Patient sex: M
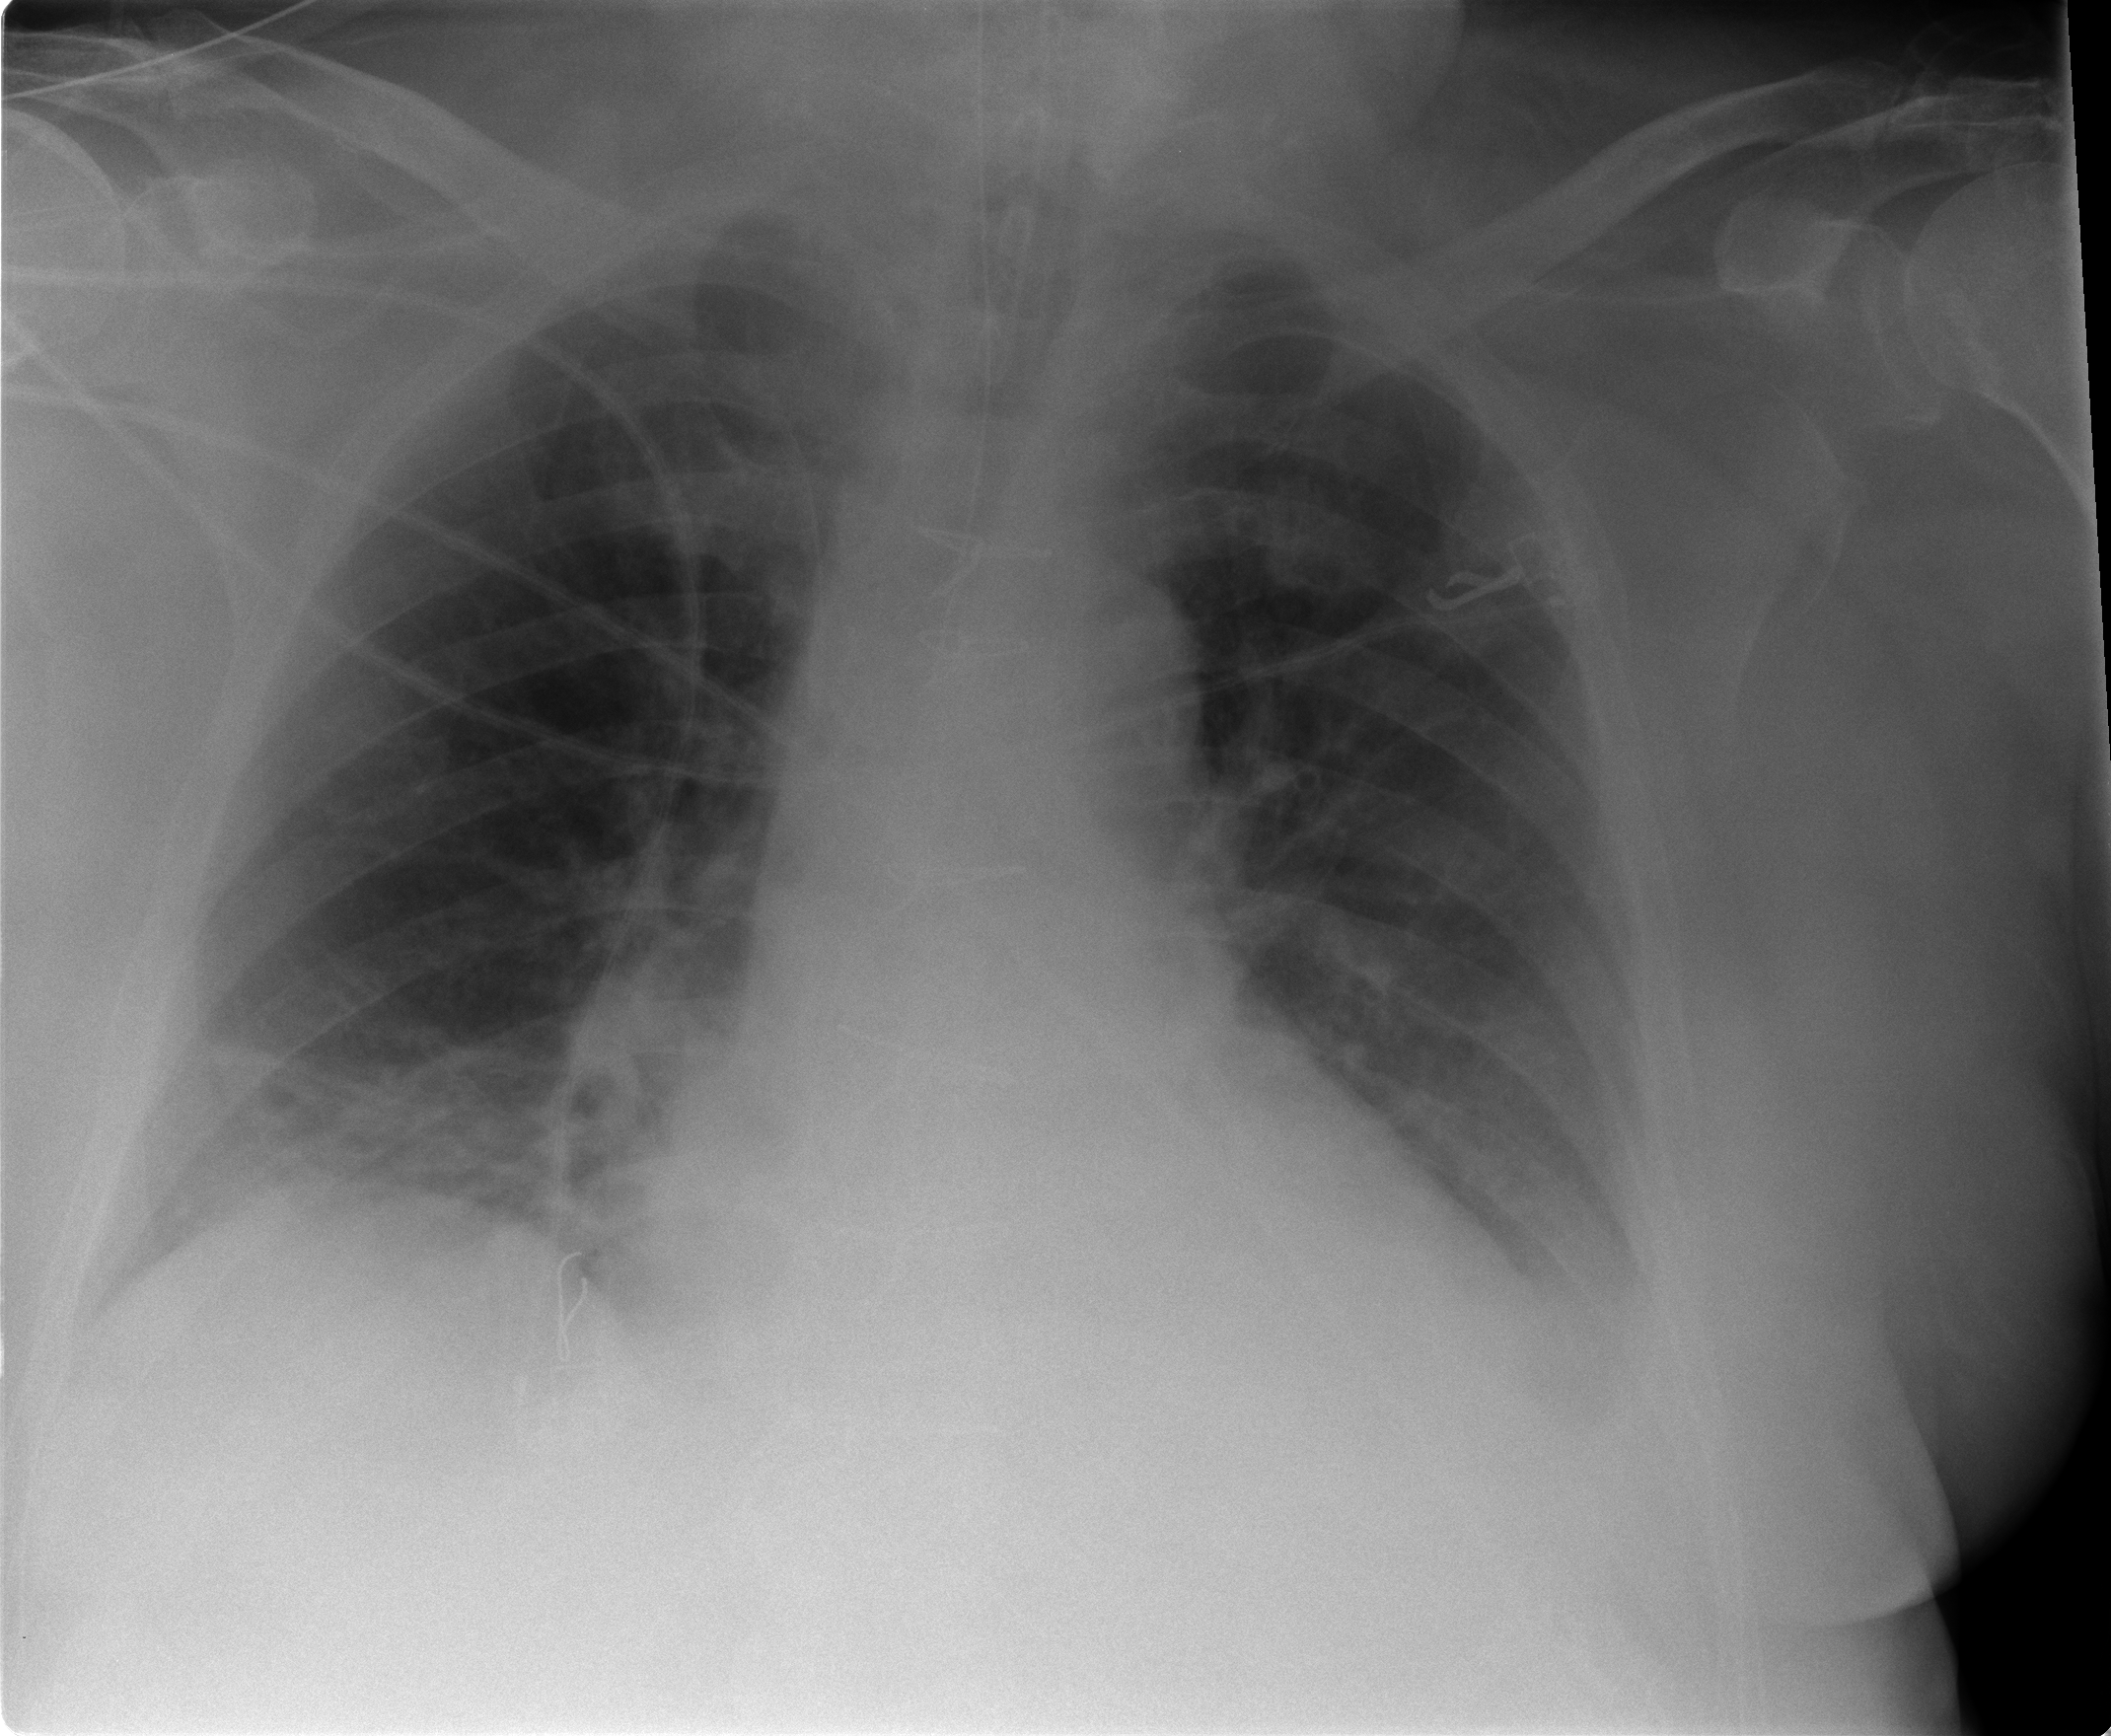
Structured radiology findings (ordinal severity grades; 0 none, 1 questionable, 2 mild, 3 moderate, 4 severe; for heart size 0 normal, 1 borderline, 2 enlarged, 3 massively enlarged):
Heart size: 2
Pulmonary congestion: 0
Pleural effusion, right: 0
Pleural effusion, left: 2
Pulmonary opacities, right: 0
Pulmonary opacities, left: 0
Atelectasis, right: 2
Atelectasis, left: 2